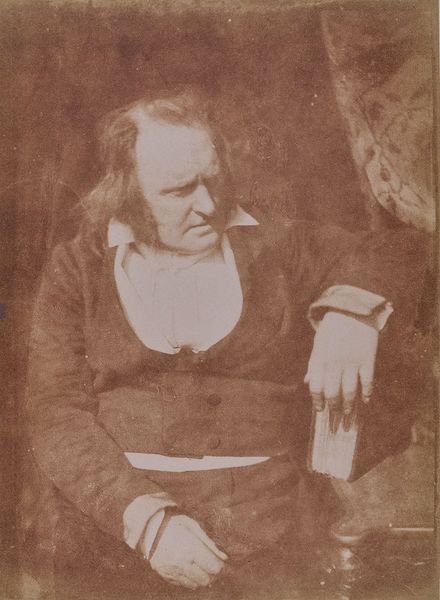
Titel: Christopher North (Professor Wilson)
Künstler: David Octavius Hill
Standort: Hamburg
Institution: Museum für Kunst und Gewerbe Hamburg
Schlagwörter: mann, gesten, portrait, figur, person, dichter, foto, fotografie, photographie, schriftsteller, autor, photo, karton, professor, lichtbild, historische, bildwerke, hochschullehrer, angewandte und bildende kunst, hessische systematik, porträt, persönlichkeit, armhaltungen, schwarzweißpositivverfahren, silbersalzverfahren, schwarzweißfotografie, porträtfotografie, porträtphotographie, hüftbild, kalotypie, talbotypie